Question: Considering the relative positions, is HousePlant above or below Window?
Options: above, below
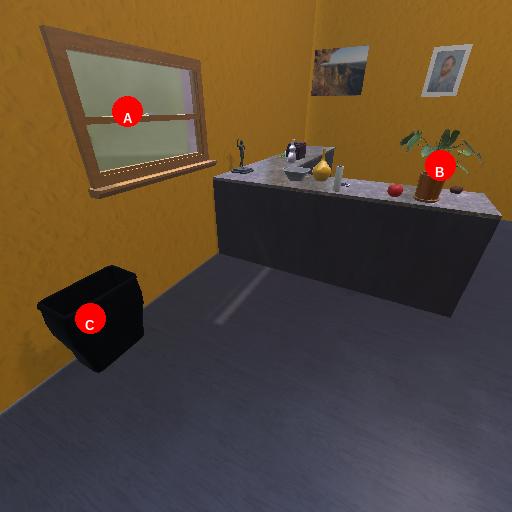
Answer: above